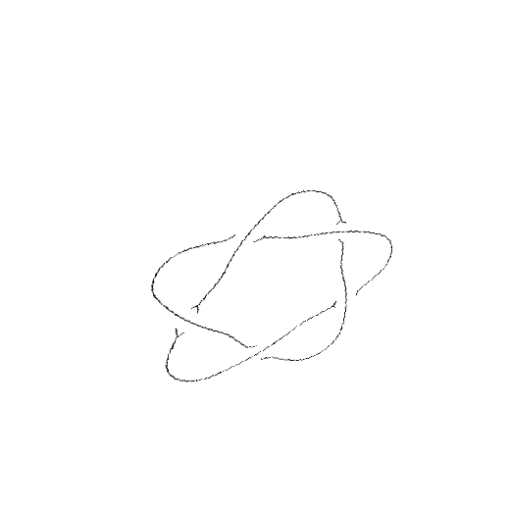
Crossing number: 5